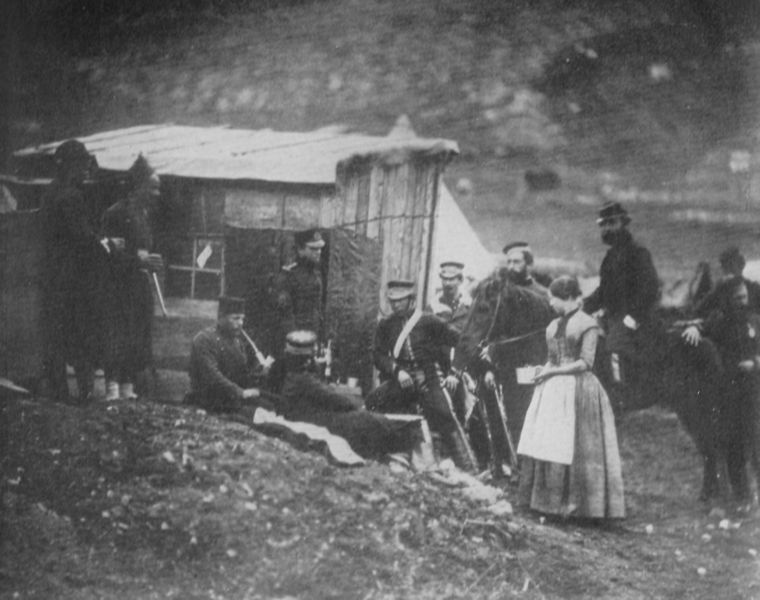
Titel: Im Lager der 4. Dragonergarde
Künstler: Roger Fenton
Standort: USA
Institution: Sammlung Gernsheim
Schlagwörter: berg, gruppe, hand, weiß, grün, landschaft, see, sitzen, fenster, frau, frisur, grau, hintergrund, holz, hut, kleid, männer, schwarz, vordergrund, dach, gras, haus, tier, wiese, ansammlung, gesellschaft, leute, rock, alt, bart, bärte, feier, gesichter, jung, mütze, mützen, arm, falten, rahmen, spitze, stehen, vollbart, erde, feld, hügel, hütte, boden, haare, sitzend, front, anhöhe, bauern, pferd, reiter, schuppen, hufe, rappe, schärpe, zaumzeug, schürze, taille, topf, magd, liegen, ruhen, ansicht, russland, schürzen, hang, mauer, koppel, winter, idylle, rast, amerika, kutsche, moment, wagen, böschung, krieg, soldaten, essen, braut, weiblich, pfeife, riemen, tasse, socken, liegend, foto, fotografie, photographie, becher, strümpfe, gefäß, schwarz weiss, militär, schwert, schwerter, säbel, uniform, uniformen, waffen, soldat, waffe, offizier, orden, schwester, heer, photo, china, servieren, verschwommen, hellgrau, gewehr, holzhütte, kavallerie, schwartz, usa, käppi, gewehre, erinnerung, perd, armut, russen, fotographie, schüsssel, gamaschen, ausruhen, pfeifen, zelt, baracke, lager, photografie, speisung, augenblick, pferdewagen, dokumentation, bürgerkrieg, versorgung, kavaliere, feldlager, lazarett, ulan, mäbnnlich, schweste, scürze, 1. weltkrieg, pferewagen, schwar´